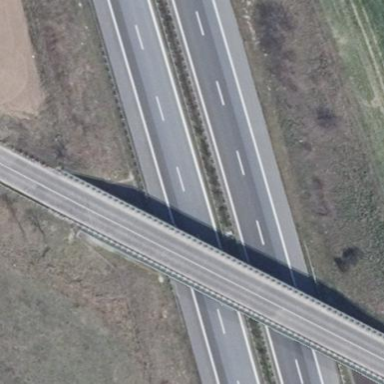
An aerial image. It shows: Man-made bridge.